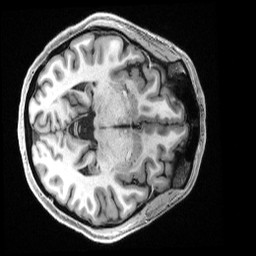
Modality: T1w
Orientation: axial
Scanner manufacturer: siemens
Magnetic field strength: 3 T
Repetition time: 2.5 s
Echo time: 0.00231 s